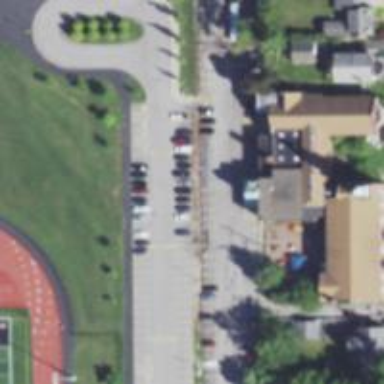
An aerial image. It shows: Parking space.